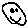
Label: smiley face